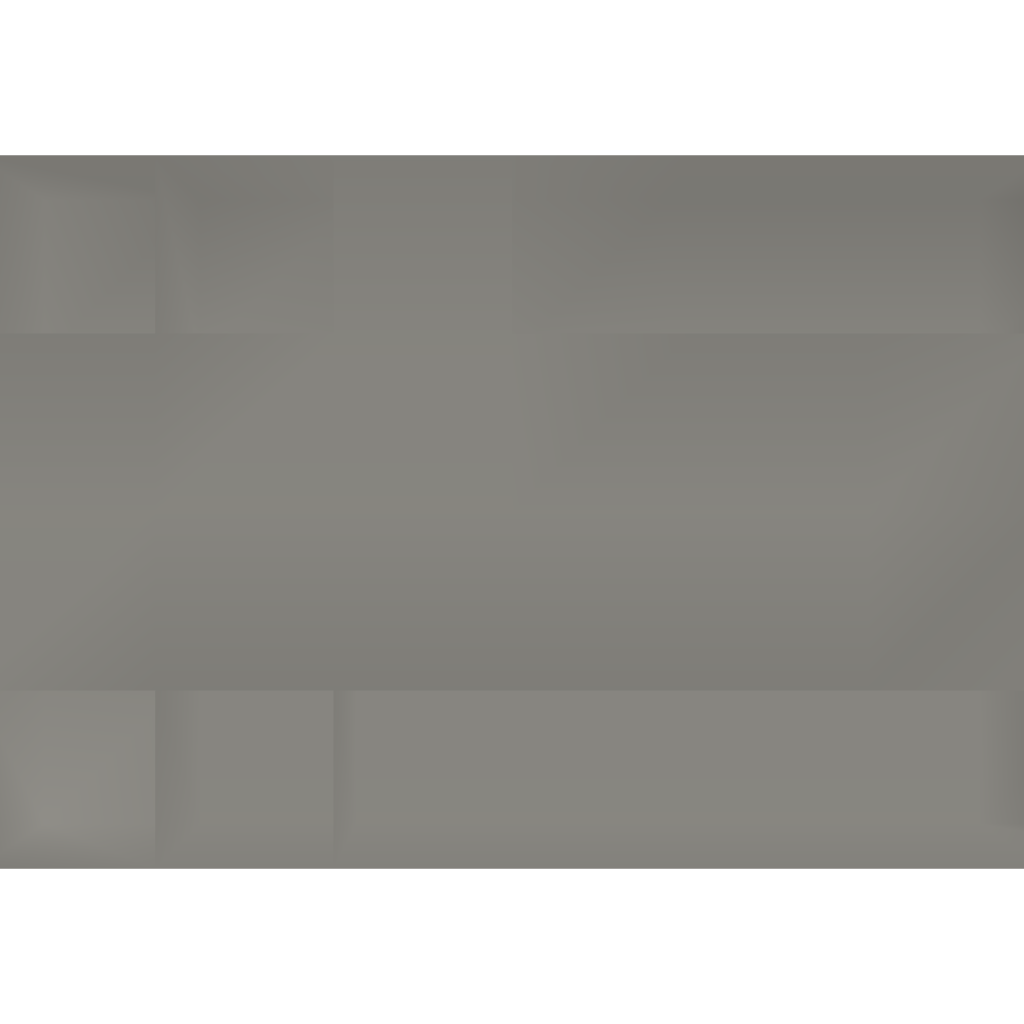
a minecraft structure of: Mini Apple Store